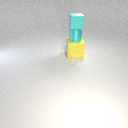
small cyan metal cylinder below small cyan rubber cube